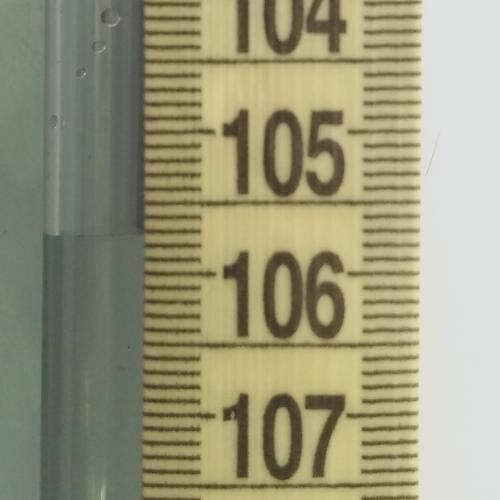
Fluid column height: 105.7 cm